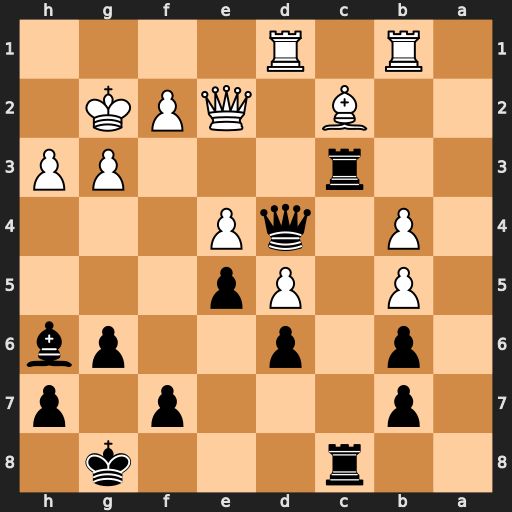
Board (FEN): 2r3k1/1p3p1p/1p1p2pb/1P1Pp3/1P1qP3/2r3PP/2B1QPK1/1R1R4
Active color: b
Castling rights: -
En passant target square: -
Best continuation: Rxc2 Qxc2 Rxc2 Rxd4 exd4